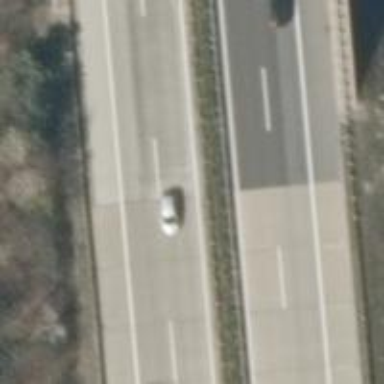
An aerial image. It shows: Motorway bridge with asphalt surface.